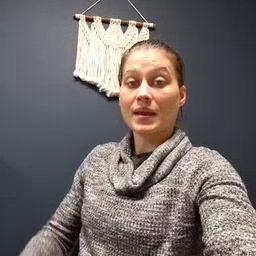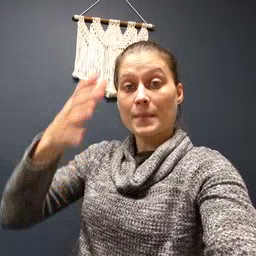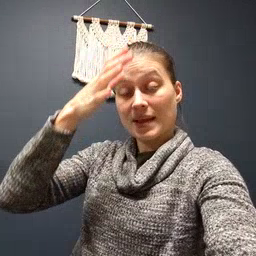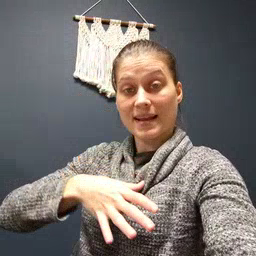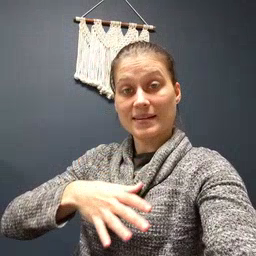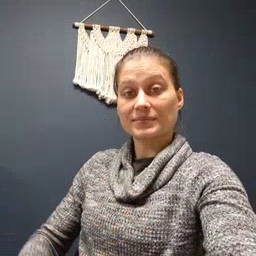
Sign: man